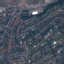
Land use / land cover: Residential